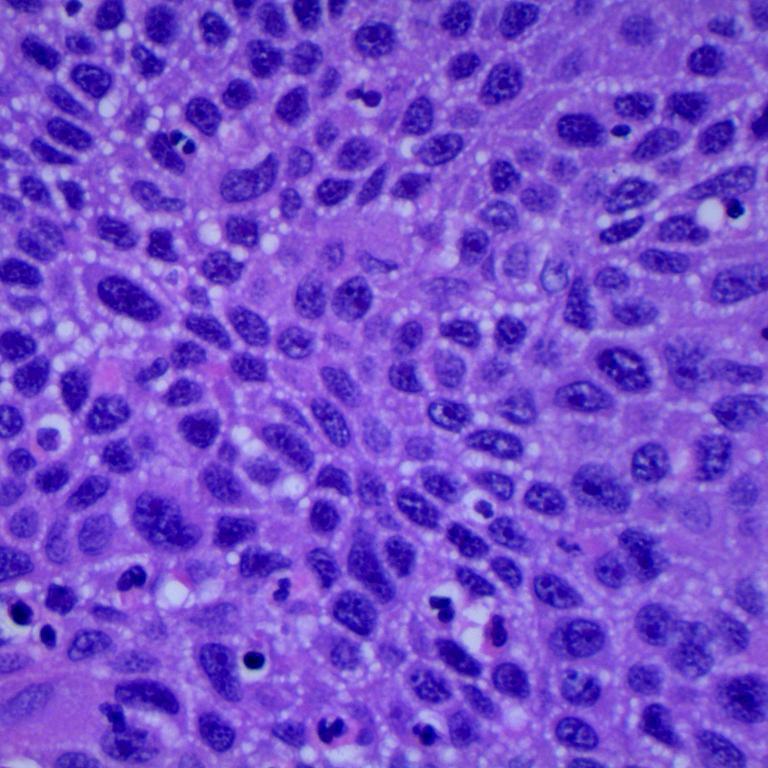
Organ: lung
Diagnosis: squamous carcinomas